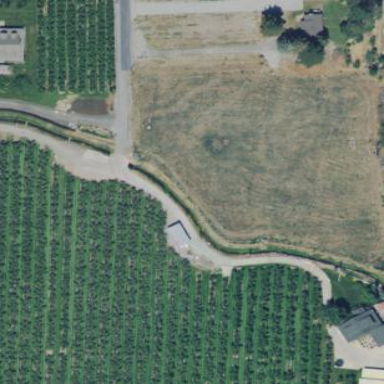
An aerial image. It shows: Orchard.